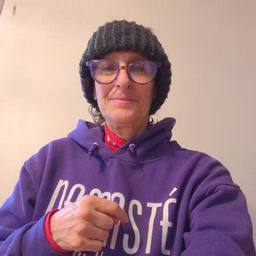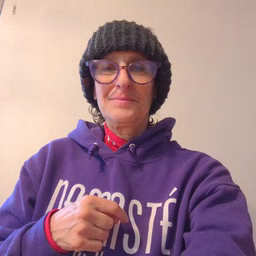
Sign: red